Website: macys
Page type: gifting
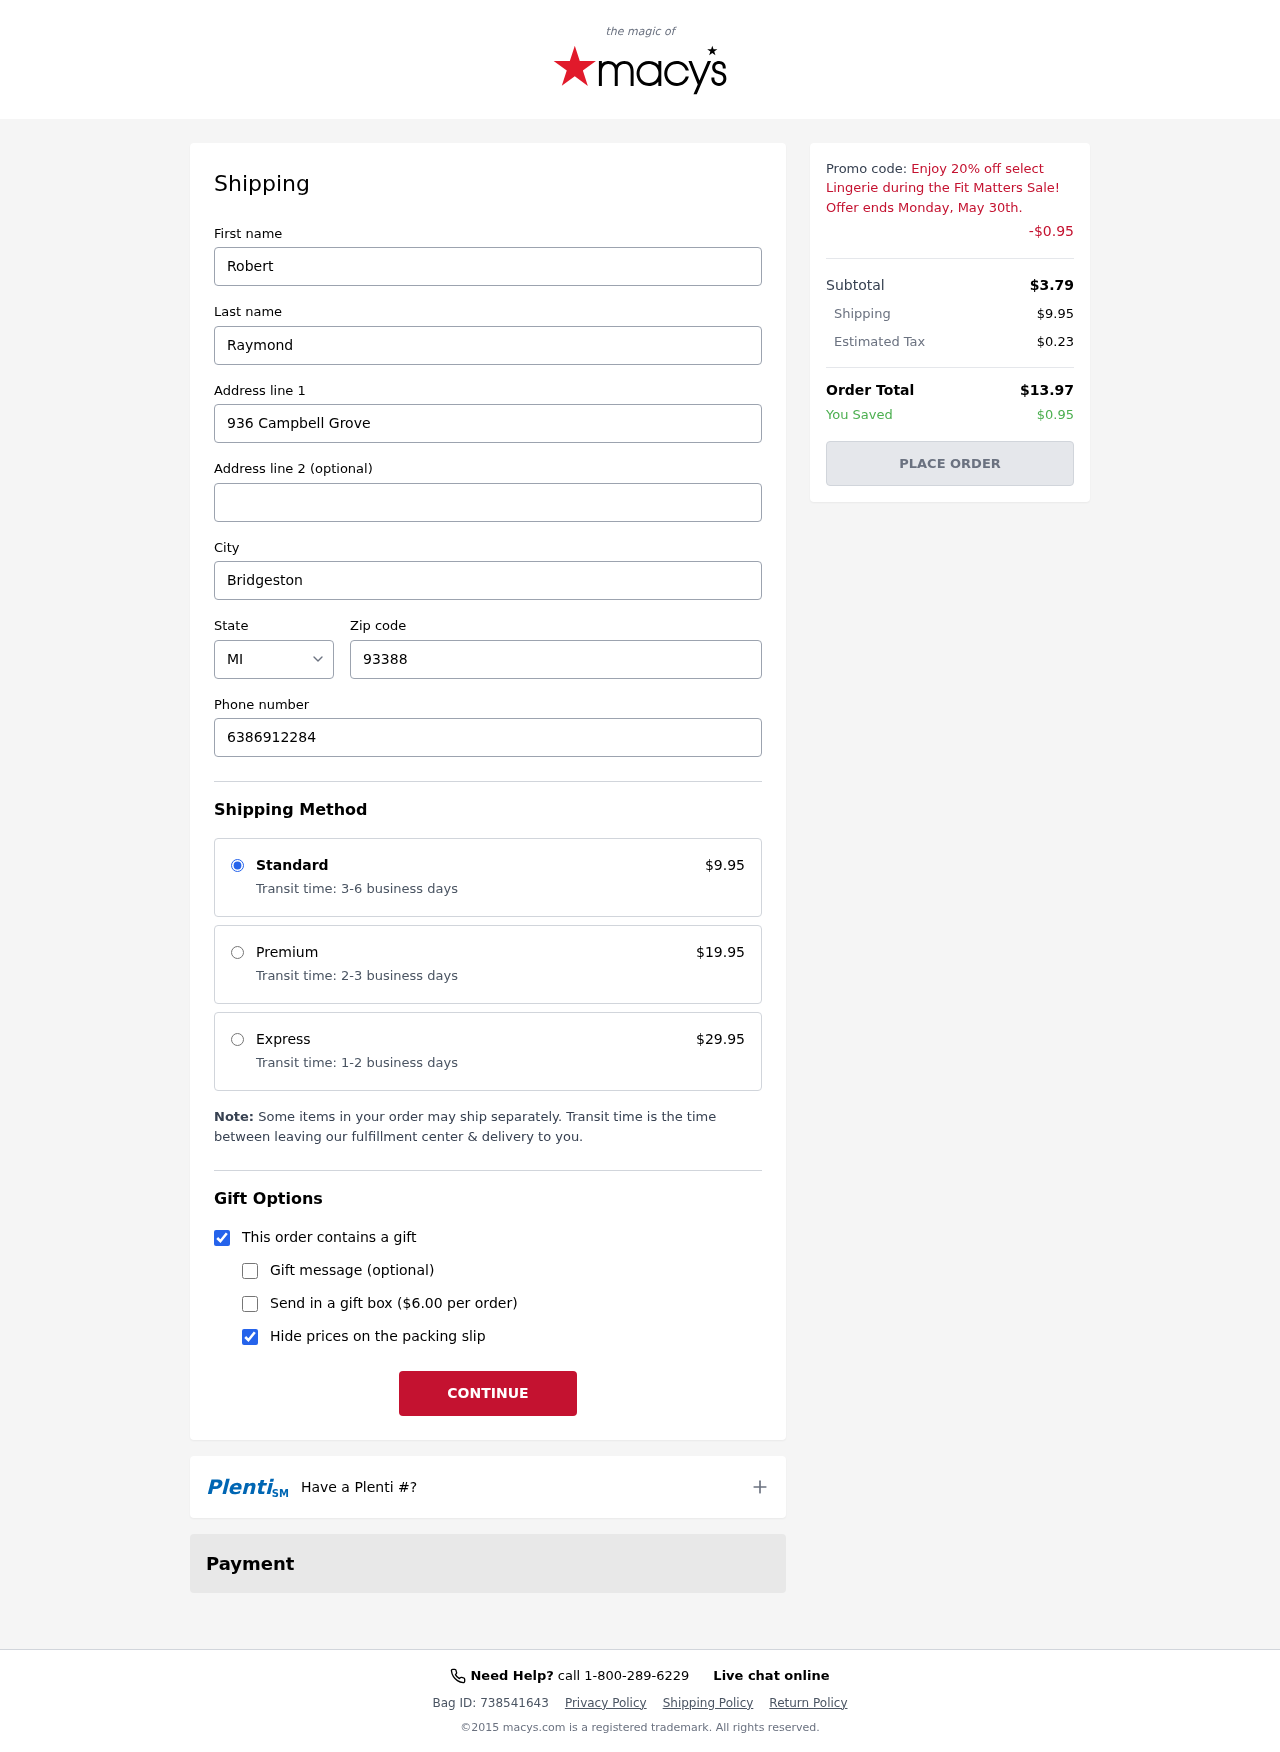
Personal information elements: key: PII_CITY
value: Bridgeston
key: PII_FIRSTNAME
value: Robert
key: PII_LASTNAME
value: Raymond
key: PII_PHONE
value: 6386912284
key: PII_POSTCODE
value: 93388
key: PII_STATE_ABBR
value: MI
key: PII_STREET
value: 936 Campbell Grove
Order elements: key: ORDER_SHIPPING_COST
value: $9.95
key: ORDER_DISCOUNT
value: -$0.95
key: ORDER_SUBTOTAL
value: $3.79
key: ORDER_TAX
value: $0.23
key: ORDER_TOTAL
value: $13.97
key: ORDER_SAVINGS
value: $0.95